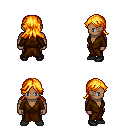
a pixel art fantasy rpg character, male body template, human, dark skin, brown robe, gold greaves, light blonde loose hair, black shoes, four views (front, back, left, right), 2x2 character sprite sheet, small pixel art, hard edges, no anti-aliasing